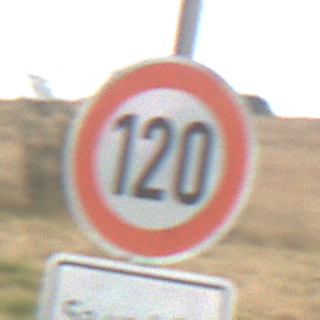
Verkehrszeichen: Geschwindigkeit120
Zusatzzeichen unten: ZeitangabenMitBeschraenkungAufWochentage8
Umgebung: Outdoor, Nature
Tageszeit: MorningAfternoon
Wetter: Overcast
Licht: Natural
Jahreszeit: NotSpecified
Kontrast: LowContrast